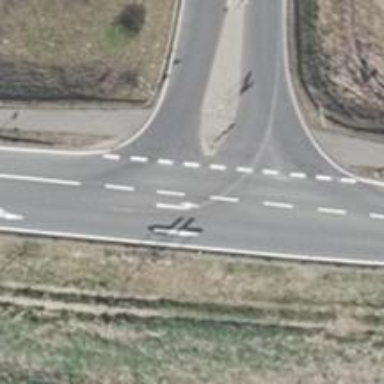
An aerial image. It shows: Secondary road with asphalt surface.